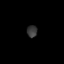
Tissue: lung
Cell type: Epithelial cells
Senescence score: 0.1982
Nuclear area (px): 120
Mean DAPI intensity: 55.725